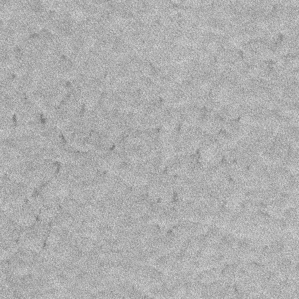
Label: frost